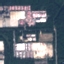
Land use / land cover: Industrial